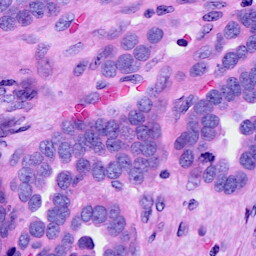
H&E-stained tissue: Ovarian